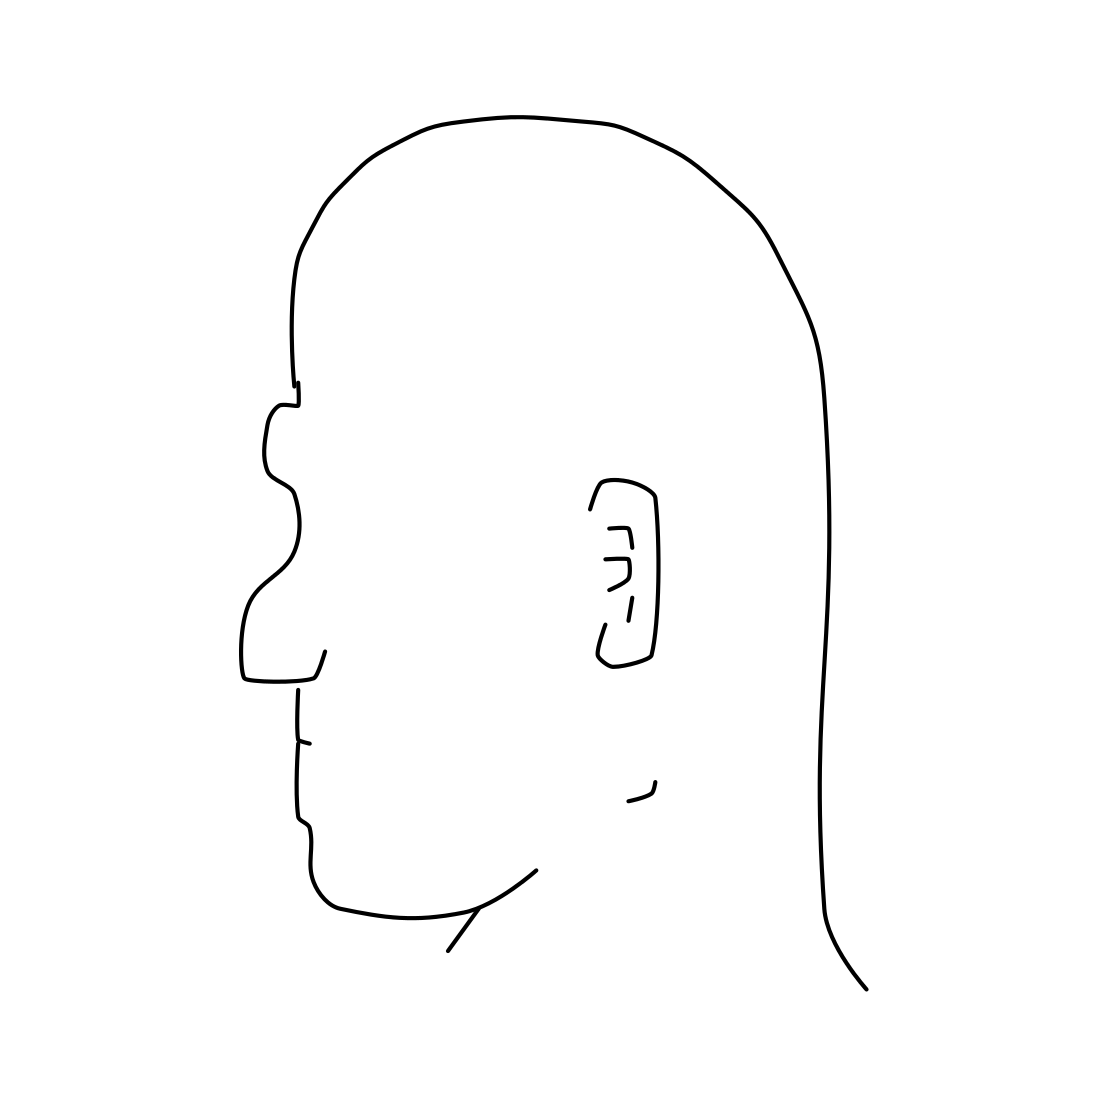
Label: head